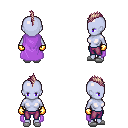
a pixel art fantasy rpg character, female body template, dark elf, purple skin, lavender cape, magenta pants, white blonde mohawk hairstyle, gold gloves, white slippers, four views (front, back, left, right), 2x2 character sprite sheet, small pixel art, hard edges, no anti-aliasing